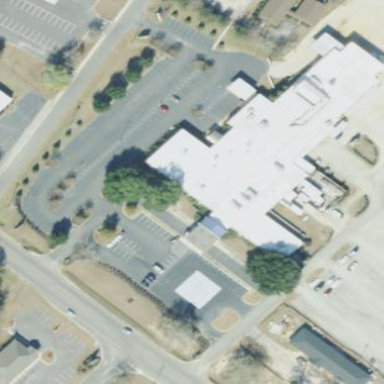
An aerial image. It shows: Hospital building.